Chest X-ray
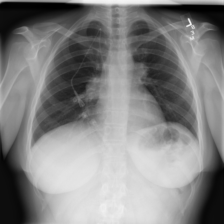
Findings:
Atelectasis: negative
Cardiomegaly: negative
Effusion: negative
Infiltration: negative
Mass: positive
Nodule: negative
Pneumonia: negative
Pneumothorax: negative
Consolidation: negative
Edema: negative
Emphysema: negative
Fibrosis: negative
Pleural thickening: negative
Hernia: negative